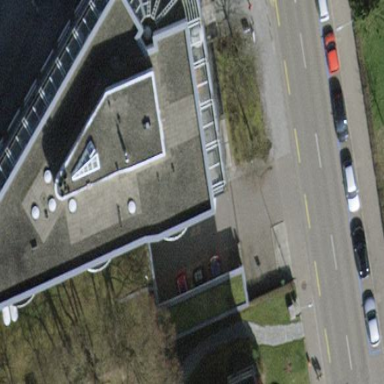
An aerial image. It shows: Building with flat roof.